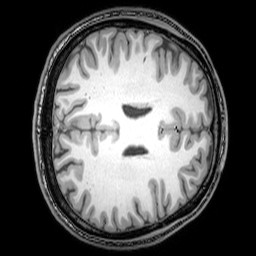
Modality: T1w
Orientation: axial
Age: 26
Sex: male
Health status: healthy
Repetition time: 0.081 s
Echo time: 0.037 s